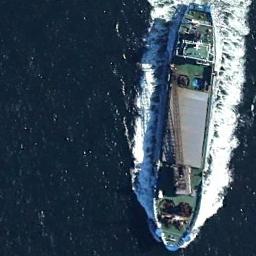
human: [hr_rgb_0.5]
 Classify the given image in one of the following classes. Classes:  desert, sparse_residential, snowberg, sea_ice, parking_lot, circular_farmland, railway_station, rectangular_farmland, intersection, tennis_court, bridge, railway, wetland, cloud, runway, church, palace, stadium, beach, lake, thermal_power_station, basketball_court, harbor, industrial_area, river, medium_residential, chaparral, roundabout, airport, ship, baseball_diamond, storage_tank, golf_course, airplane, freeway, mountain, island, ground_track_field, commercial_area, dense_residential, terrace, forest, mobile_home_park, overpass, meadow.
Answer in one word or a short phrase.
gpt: ship